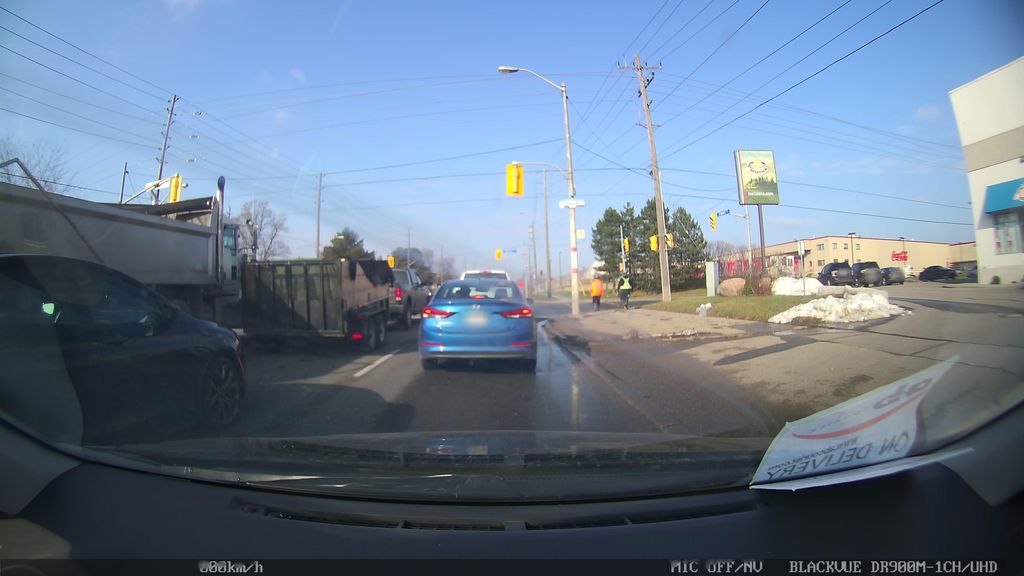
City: toronto